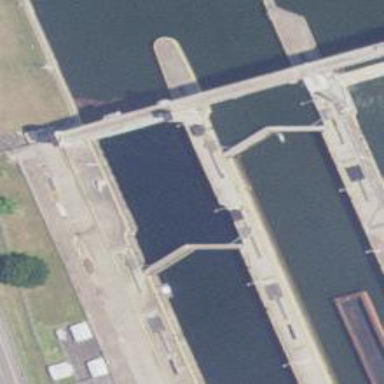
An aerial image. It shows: Lock gate on waterway.